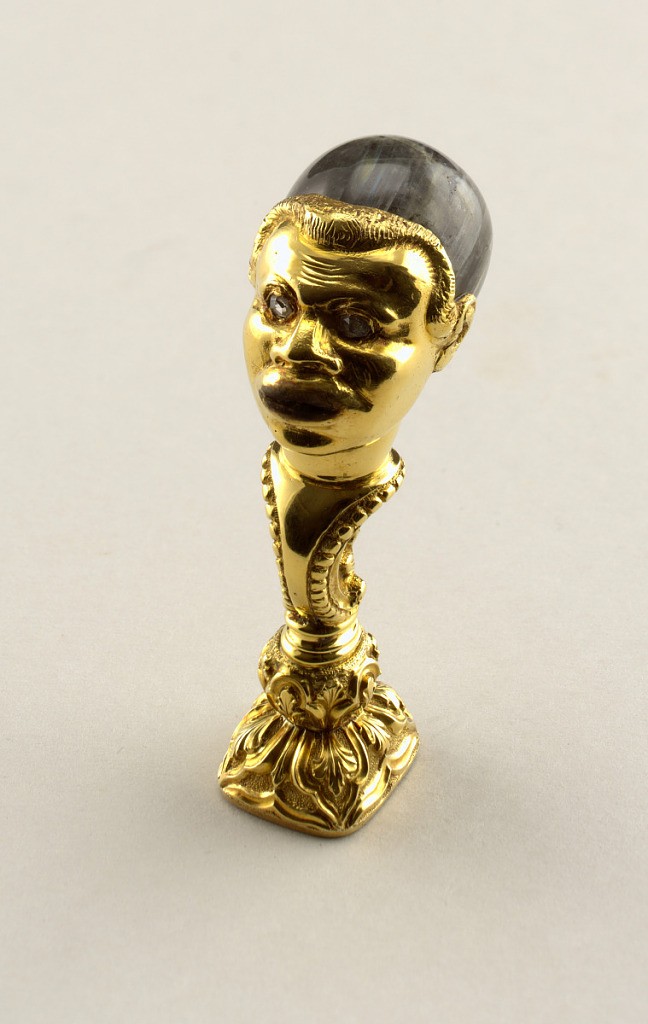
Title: Seal
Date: ca. 1840
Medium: Gold, diamonds, carnelian, stone
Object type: seal
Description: In the form of a gold blackamoor with diamond eyes, carnelian seal with carved initials.